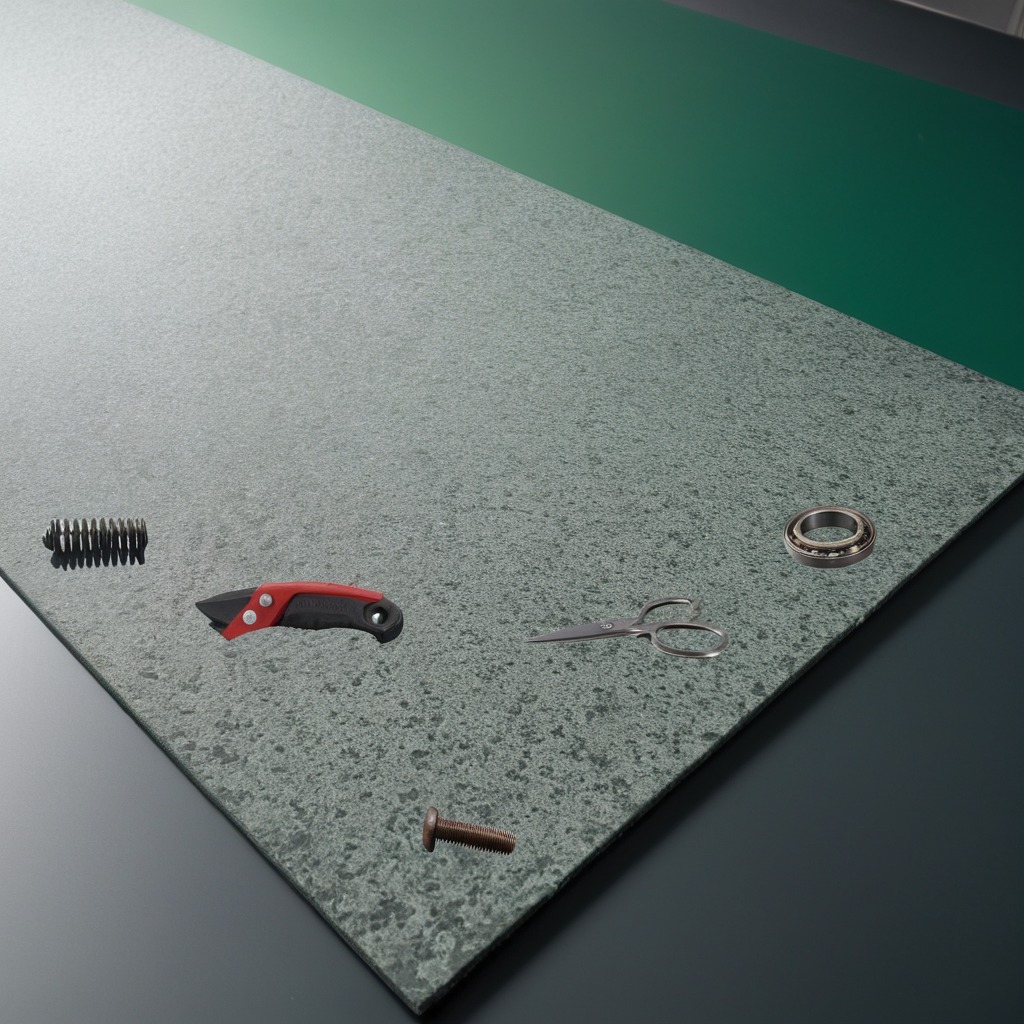
A metal ball bearing, a utility knife, a metal machine screw, a coiled metal spring, and a pair of scissors are lying on the clean granite tabletop inside a workshop under bright overhead lighting crisp shadows high clarity worn but beneath the mat